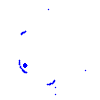
Particle: kaon